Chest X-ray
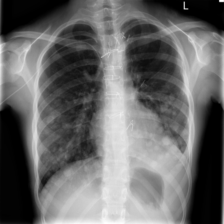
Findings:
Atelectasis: negative
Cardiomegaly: negative
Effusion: negative
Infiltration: positive
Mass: negative
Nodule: positive
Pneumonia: negative
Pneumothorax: negative
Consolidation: negative
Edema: negative
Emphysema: negative
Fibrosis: negative
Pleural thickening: negative
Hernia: negative